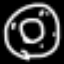
Label: donut